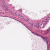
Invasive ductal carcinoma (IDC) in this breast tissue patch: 0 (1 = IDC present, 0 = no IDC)